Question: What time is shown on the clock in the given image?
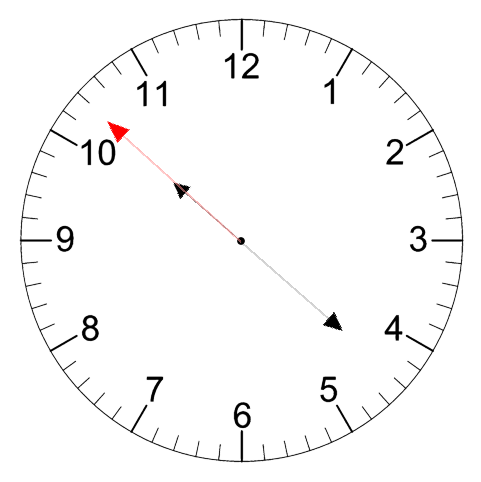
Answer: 10:21:52